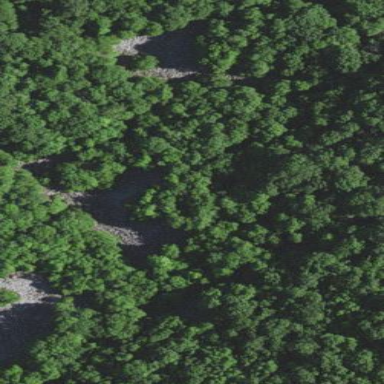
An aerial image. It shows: Natural scree.